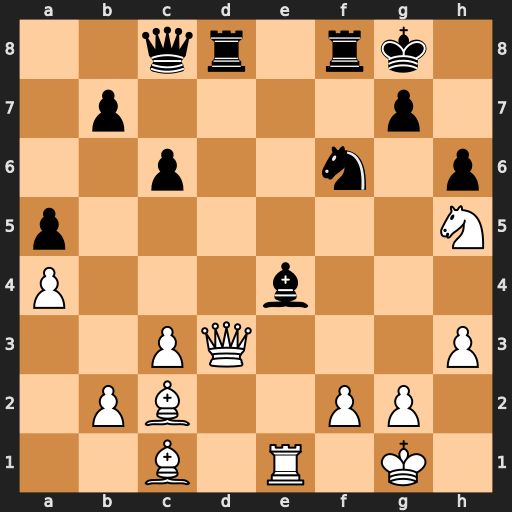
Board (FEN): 2qr1rk1/1p4p1/2p2n1p/p6N/P3b3/2PQ3P/1PB2PP1/2B1R1K1
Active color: w
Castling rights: -
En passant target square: -
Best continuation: Nxf6+ Rxf6 Qxe4